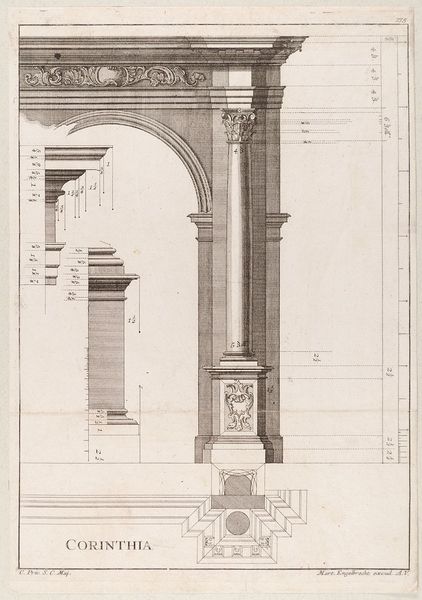
Titel: Grund- und Aufriss eines Portals in Korinthischer Ordnung
Künstler: Martin Engelbrecht
Standort: Hamburg
Institution: Museum für Kunst und Gewerbe Hamburg
Schlagwörter: grafik, graphik, fotografie, photographie, druckgraphik, druckgrafik, stich, kapitell, portal, kupferstich, ordnung, aedicula, korinthische, reproduktionen, druckerzeugnisse, architekturdarstellungen, ädikula, ornamentstich, vorlageblätter, säulenordnungen, musterbücher